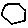
Label: hexagon